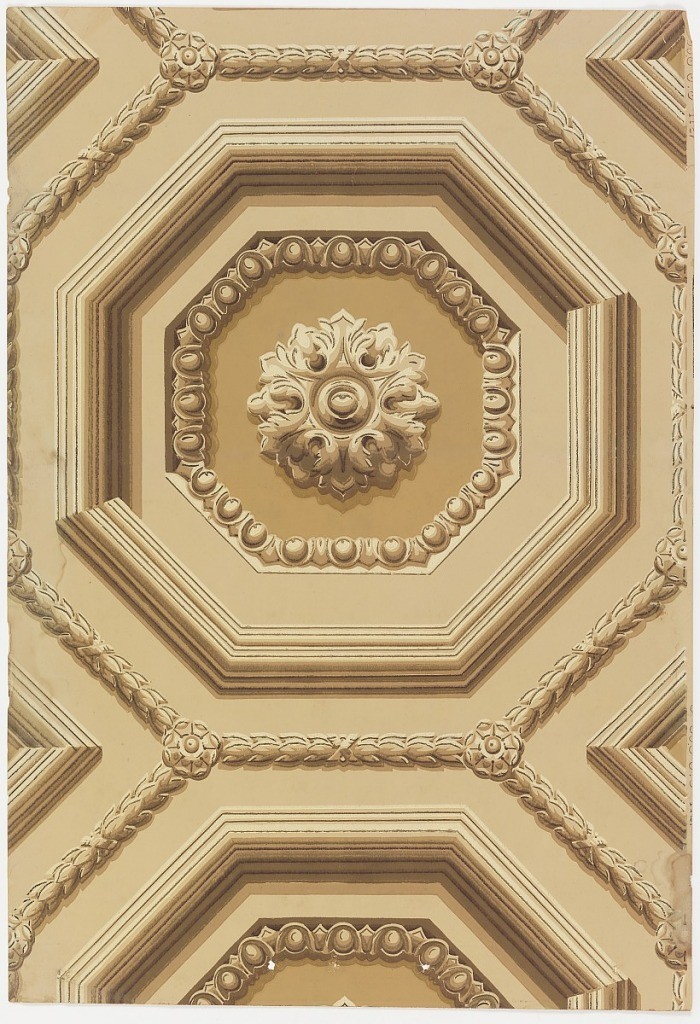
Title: Sidewall - sample
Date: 1906–1908
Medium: Machine-printed paper
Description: Architectural design of a coffered or relief design. Octagon shape defined by a molding enclosing an octagon egg-and-dart frame. Center shows a hexagonal rosette. Printed in sepia tones.